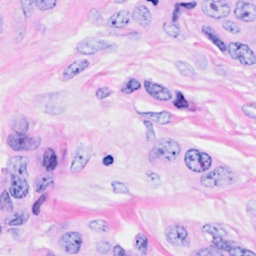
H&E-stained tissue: Breast